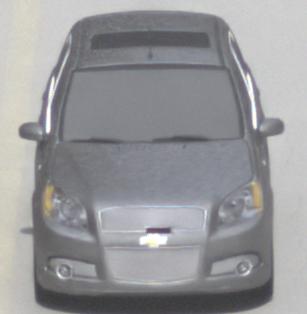
Make: Chevrolet
Model: Aveo 1.2
Detailed model: Aveo
Model produced from: 2008/06
Model produced until: 2011/01
Doors: 3
Color: gray
Road condition: dry road
Daytime: morning or afternoon
Contrast: low contrast